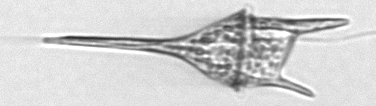
Label: Tripos_lineatus